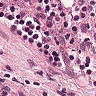
Metastatic tissue present: no